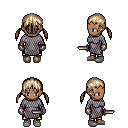
a pixel art fantasy rpg character, female body template, human, dark skin, chain mail, gold greaves, white blonde twin-tailed hairstyle, metal gloves, white slippers, dagger, four views (front, back, left, right), 2x2 character sprite sheet, small pixel art, hard edges, no anti-aliasing